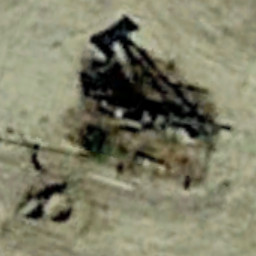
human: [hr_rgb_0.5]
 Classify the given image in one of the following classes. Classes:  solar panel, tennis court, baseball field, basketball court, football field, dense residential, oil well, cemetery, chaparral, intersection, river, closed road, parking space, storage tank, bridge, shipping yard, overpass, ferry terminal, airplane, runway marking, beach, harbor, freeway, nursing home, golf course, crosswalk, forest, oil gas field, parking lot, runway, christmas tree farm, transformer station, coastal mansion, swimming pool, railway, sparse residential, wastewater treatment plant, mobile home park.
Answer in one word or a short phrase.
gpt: oil well